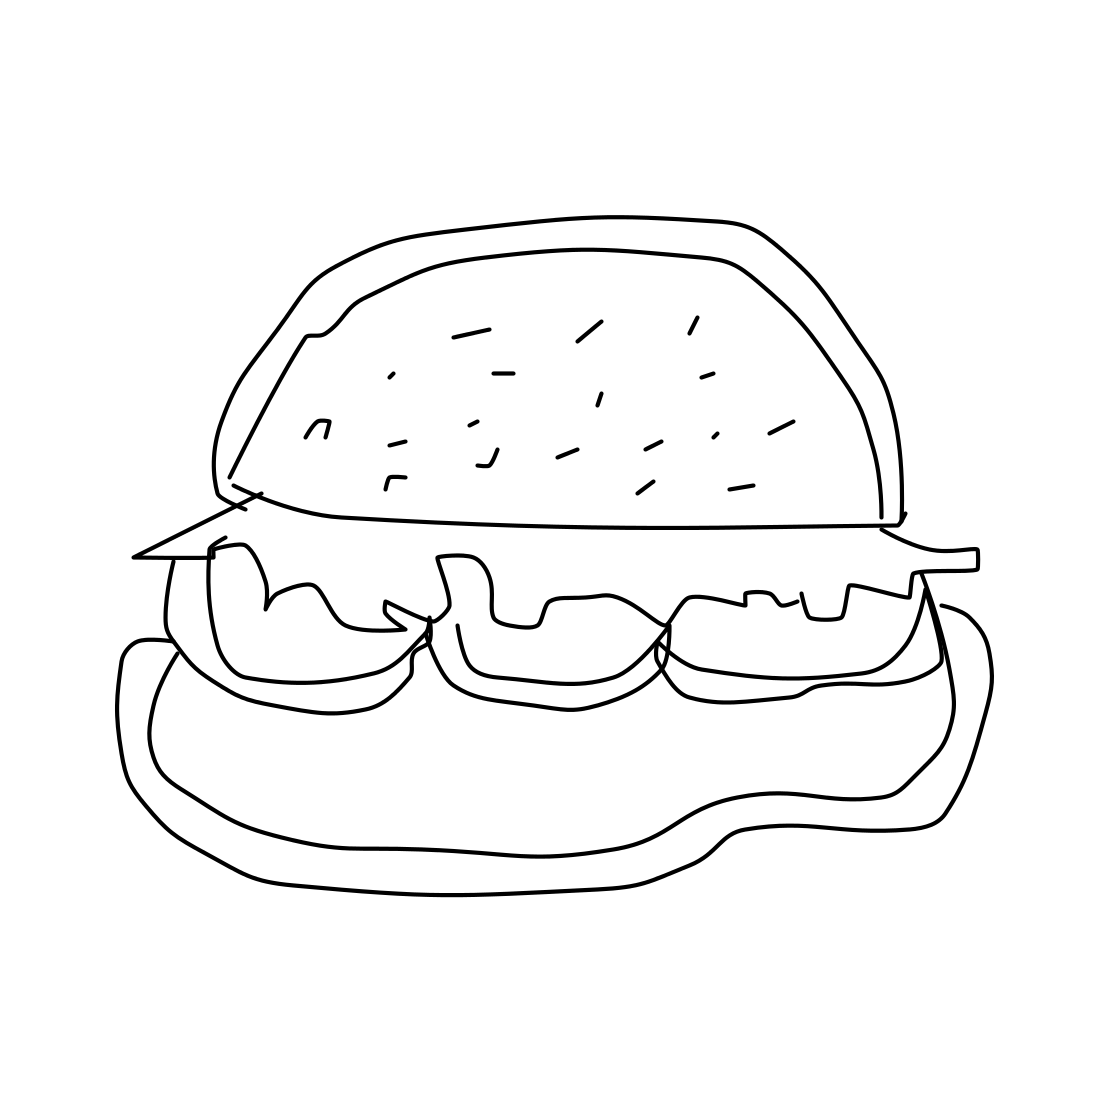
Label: hamburger